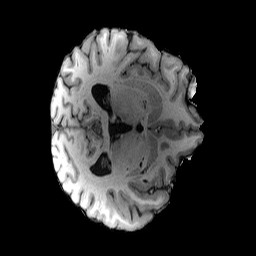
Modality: T1w
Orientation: axial
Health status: healthy